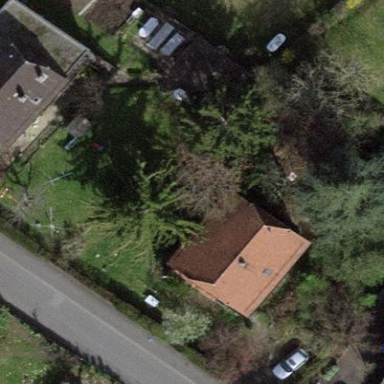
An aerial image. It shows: Garden surrounded by fence.